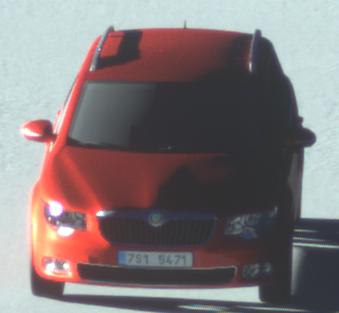
Make: Skoda
Model: Superb Combi 1.4 TSI
Detailed model: Superb (II) Combi
Model produced from: 2010/01
Model produced until: 2011/10
Doors: 5
Color: red
Road condition: dry road
Daytime: sunrise or sunset
Contrast: high contrast